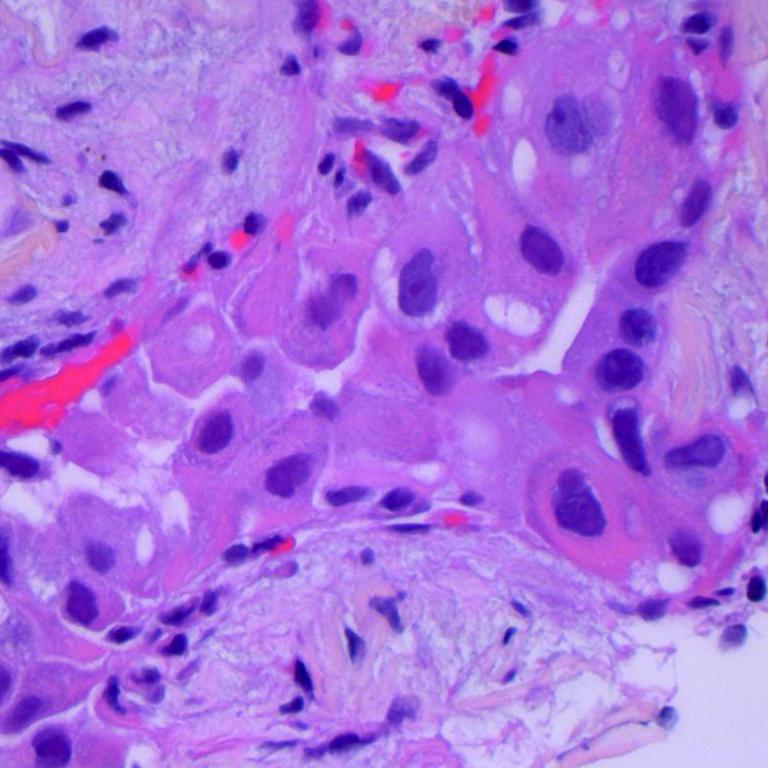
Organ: lung
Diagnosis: adenocarcinomas